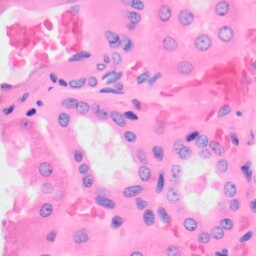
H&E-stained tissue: Kidney